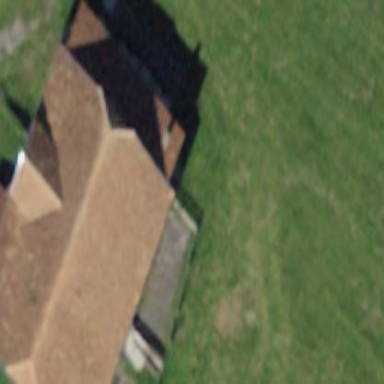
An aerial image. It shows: Barn.